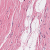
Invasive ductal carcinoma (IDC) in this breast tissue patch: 0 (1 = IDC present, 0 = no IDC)